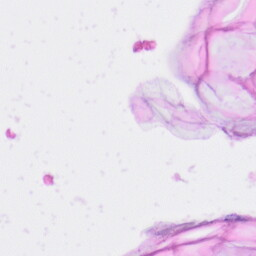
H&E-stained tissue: Skin